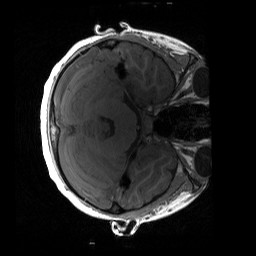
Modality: T1w
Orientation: axial
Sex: male
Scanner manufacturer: siemens
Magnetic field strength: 3 T
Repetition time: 1.9 s
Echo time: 0.00243 s